Question: I made a UIWebview to show a local image. Here is my code:
'''
NSURL *url = [NSURL fileURLWithPath:savePath];
UIWebView *webView = [[UIWebView alloc] initWithFrame:self.view.bounds];
webView.scalesPageToFit = YES;
webView.delegate = self;
webView.contentMode = UIViewContentModeScaleAspectFit;
webView.backgroundColor = [UIColor scrollViewTexturedBackgroundColor];
NSURLRequest *req = [NSURLRequest requestWithURL:url cachePolicy:NSURLRequestReloadIgnoringLocalCacheData timeoutInterval:60.0];
[webView loadRequest: req];
webView.autoresizingMask = UIViewAutoresizingFlexibleHeight | UIViewAutoresizingFlexibleWidth;
[self.view addSubview:webView];
'''
When I open a large image, it does not fit in the screen.
same this picture >>>
Thank you. (sorry for my english not good)
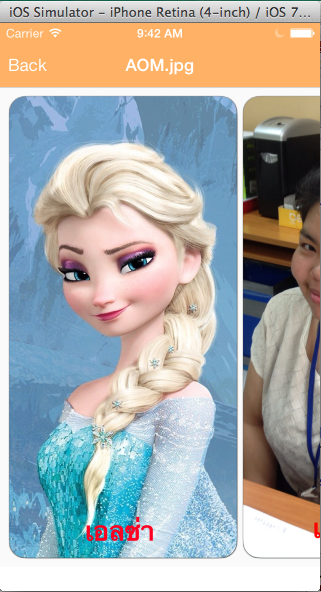
Answer: How large is your image?
If I remember correctly, the default minimum-zoom of a webpage is 0.25 with UIWebView. Because of this, you cannot fit an image larger than 1280pixels on iPhone with the default settings.
If that is your issue, you can solve the problem by loading the image in your own HTML document, and define the viewport yourself in that document through the viewport metatag (for example ), see <URL>
If the problem is not the size of the image, you should check the size of your UIWebView. It may have an incorrect frame for some reason.